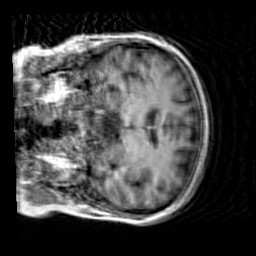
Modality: T1w
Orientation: coronal
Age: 25
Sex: female
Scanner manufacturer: siemens
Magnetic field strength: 3 T
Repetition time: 2.3 s
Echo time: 0.00303 s